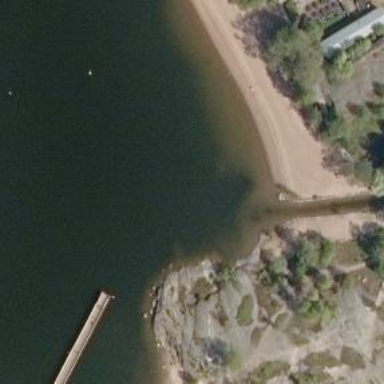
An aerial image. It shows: Beach where the winter season is noticeable.